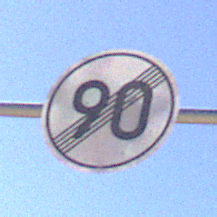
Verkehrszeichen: EndeGeschwindigkeit90
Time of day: Midday
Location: Outdoor (Nature)
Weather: Clear
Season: NotSpecified
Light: Natural